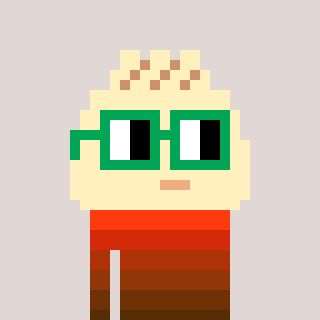
a pixel art character with square green glasses, a porkbao-shaped head and a orange-colored body on a warm background